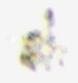
Label: Detritus